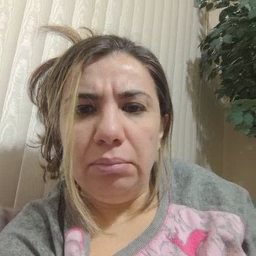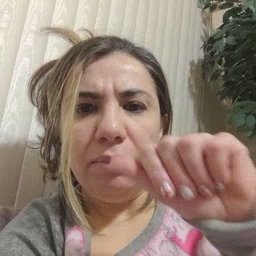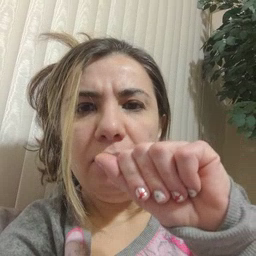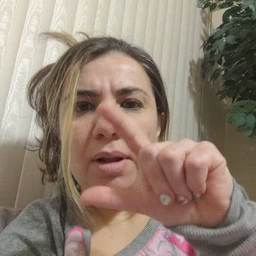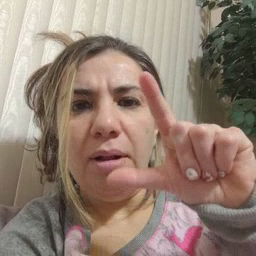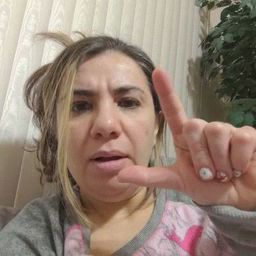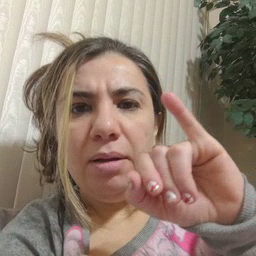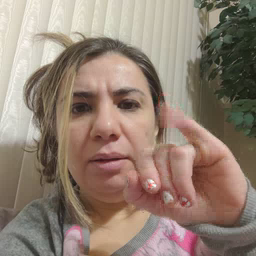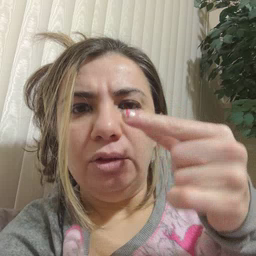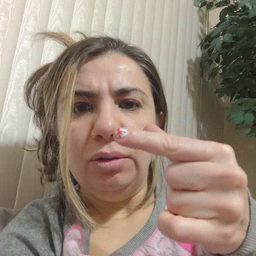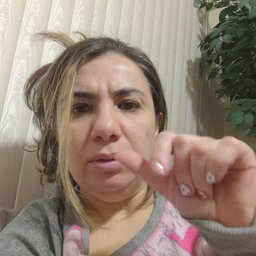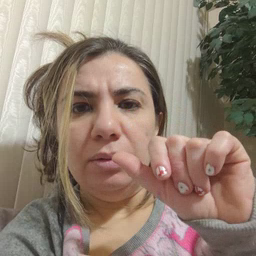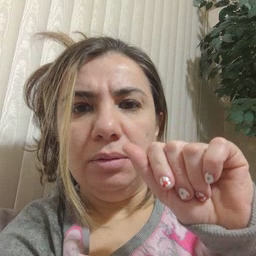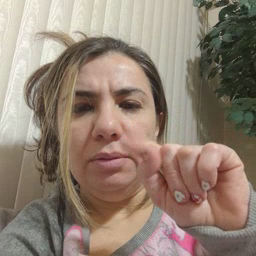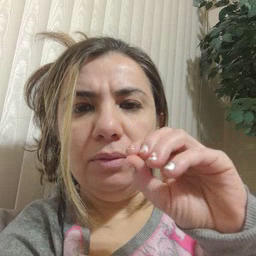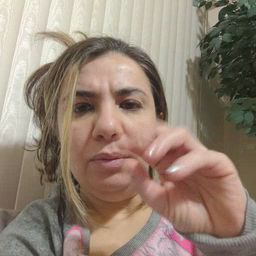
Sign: alligator